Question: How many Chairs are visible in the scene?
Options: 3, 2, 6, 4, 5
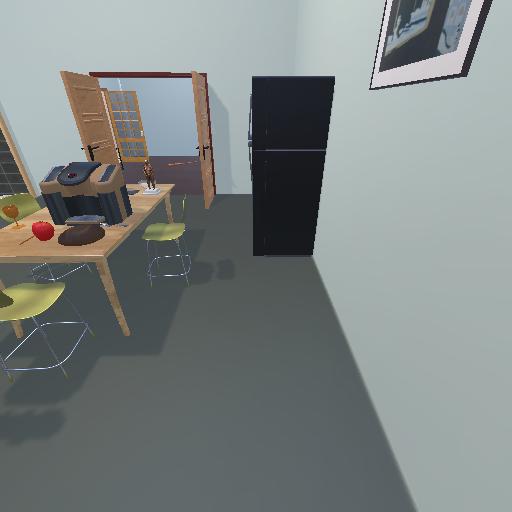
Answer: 3